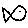
Label: fish